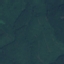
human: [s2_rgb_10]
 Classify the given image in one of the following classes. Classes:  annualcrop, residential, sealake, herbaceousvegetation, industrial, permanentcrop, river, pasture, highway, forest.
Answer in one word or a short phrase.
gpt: Forest